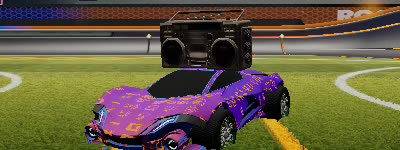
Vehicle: werewolf